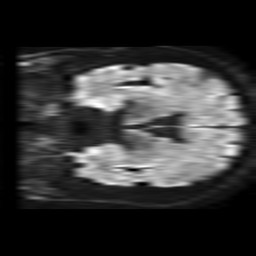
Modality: TRACE
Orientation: coronal
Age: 62
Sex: male
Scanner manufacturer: philips
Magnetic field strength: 1.5 T
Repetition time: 4.6 s
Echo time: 0.08528 s